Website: crate-barrel
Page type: payment
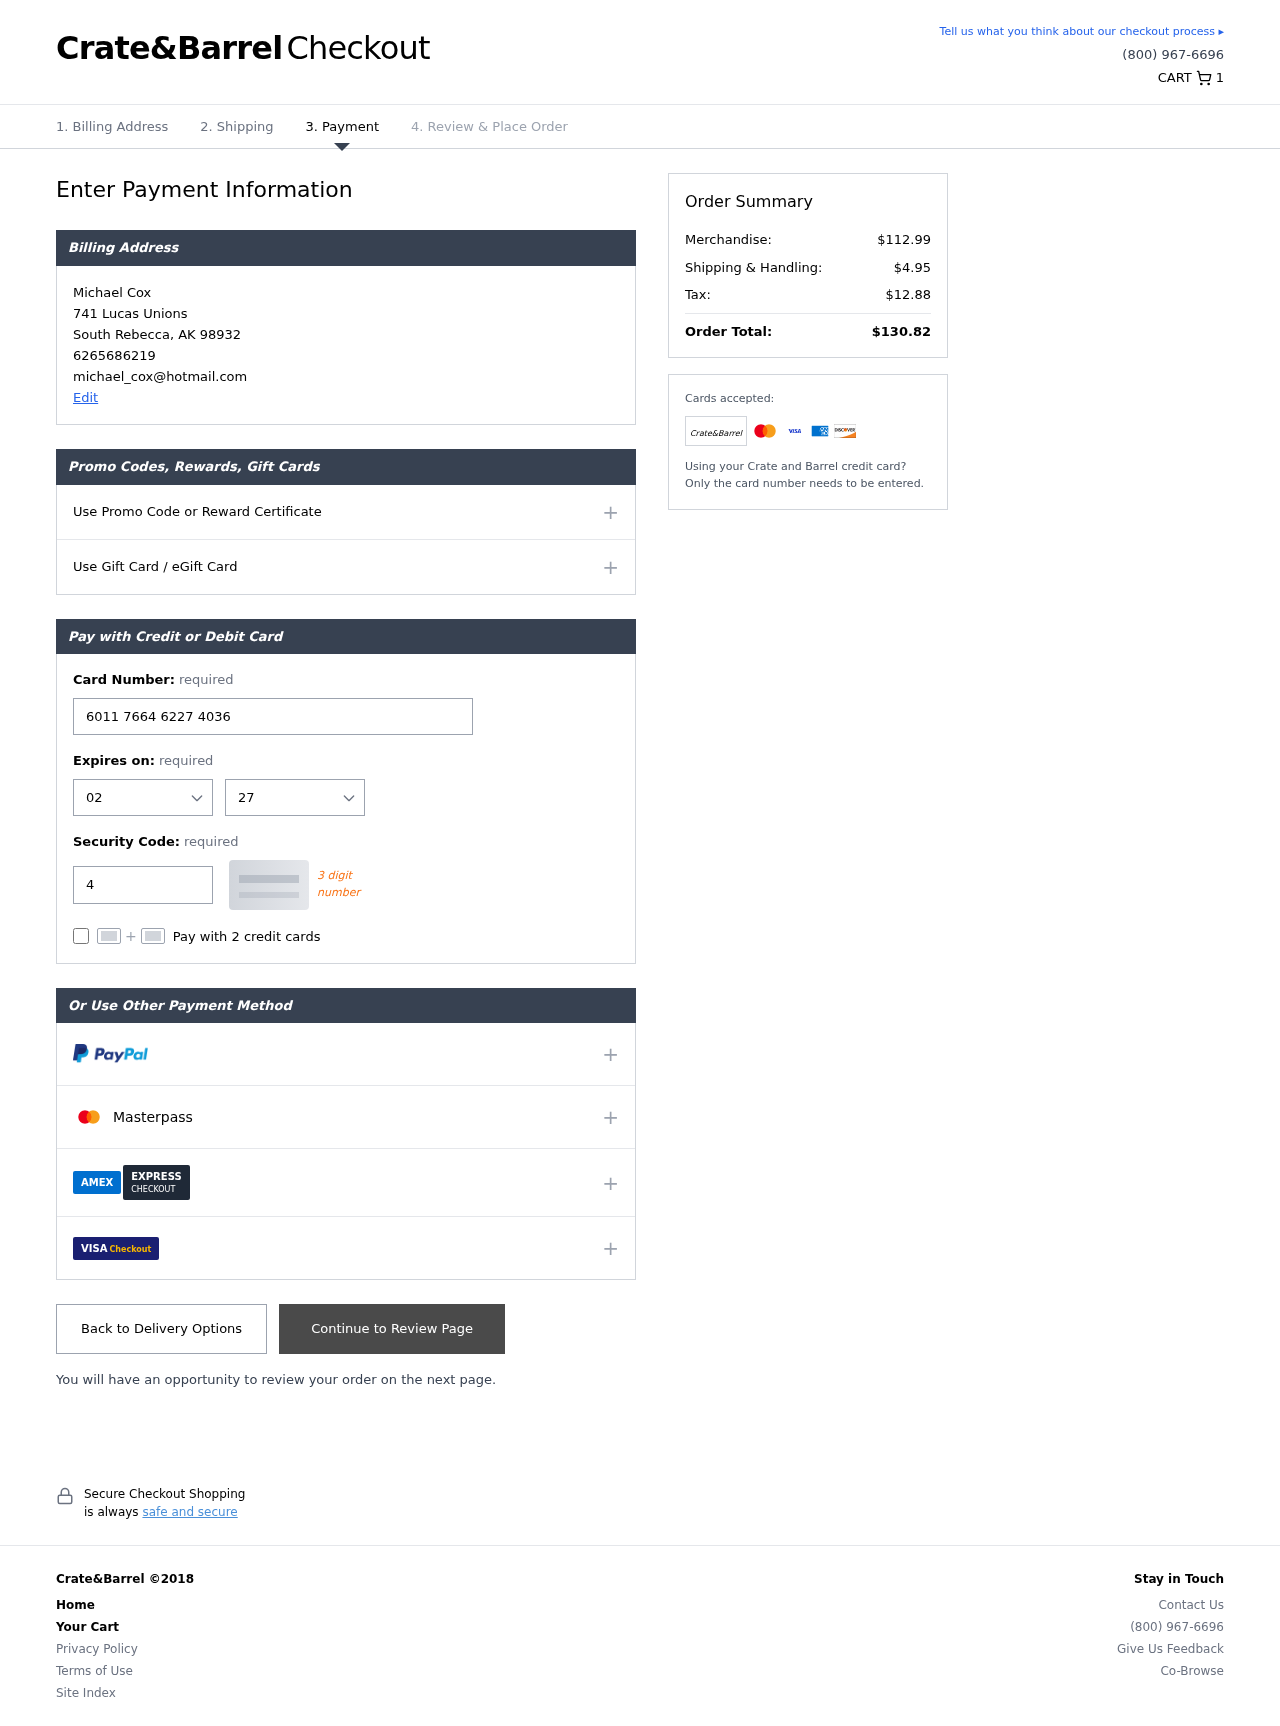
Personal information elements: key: PII_CARD_CVV
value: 430
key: PII_CARD_EXPIRY_MONTH
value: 02
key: PII_CARD_EXPIRY_YEAR
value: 27
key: PII_CARD_NUMBER
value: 6011 7664 6227 4036
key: PII_CITY
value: South Rebecca
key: PII_EMAIL
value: michael_cox@hotmail.com
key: PII_FULLNAME
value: Michael Cox
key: PII_PHONE
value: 6265686219
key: PII_POSTCODE
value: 98932
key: PII_STATE_ABBR
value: AK
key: PII_STREET
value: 741 Lucas Unions
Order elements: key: ORDER_NUM_ITEMS
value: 1
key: ORDER_SUBTOTAL
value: $112.99
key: ORDER_SHIPPING_COST
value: $4.95
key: ORDER_TAX
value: $12.88
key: ORDER_TOTAL
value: $130.82